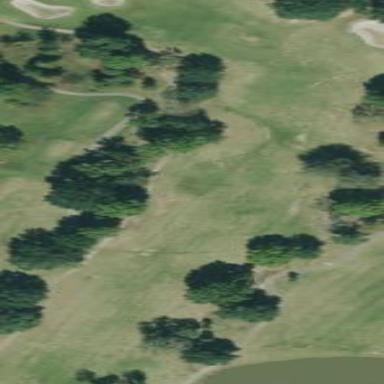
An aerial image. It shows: Grassy area designated as golf fairway.